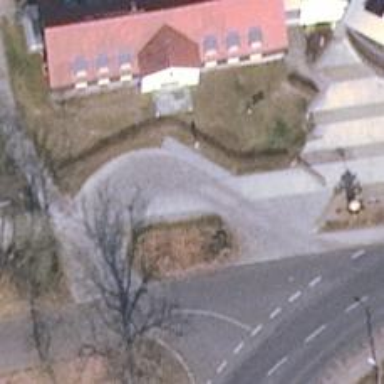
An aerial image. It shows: Service road with concrete surface.